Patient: sex F, age 56
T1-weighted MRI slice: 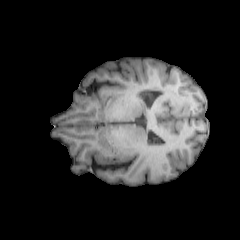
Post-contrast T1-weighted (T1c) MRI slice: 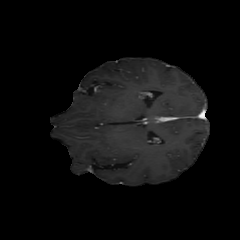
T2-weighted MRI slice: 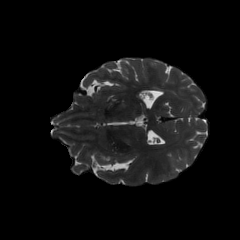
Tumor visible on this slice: no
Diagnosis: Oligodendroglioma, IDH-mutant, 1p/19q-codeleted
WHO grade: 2